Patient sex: M
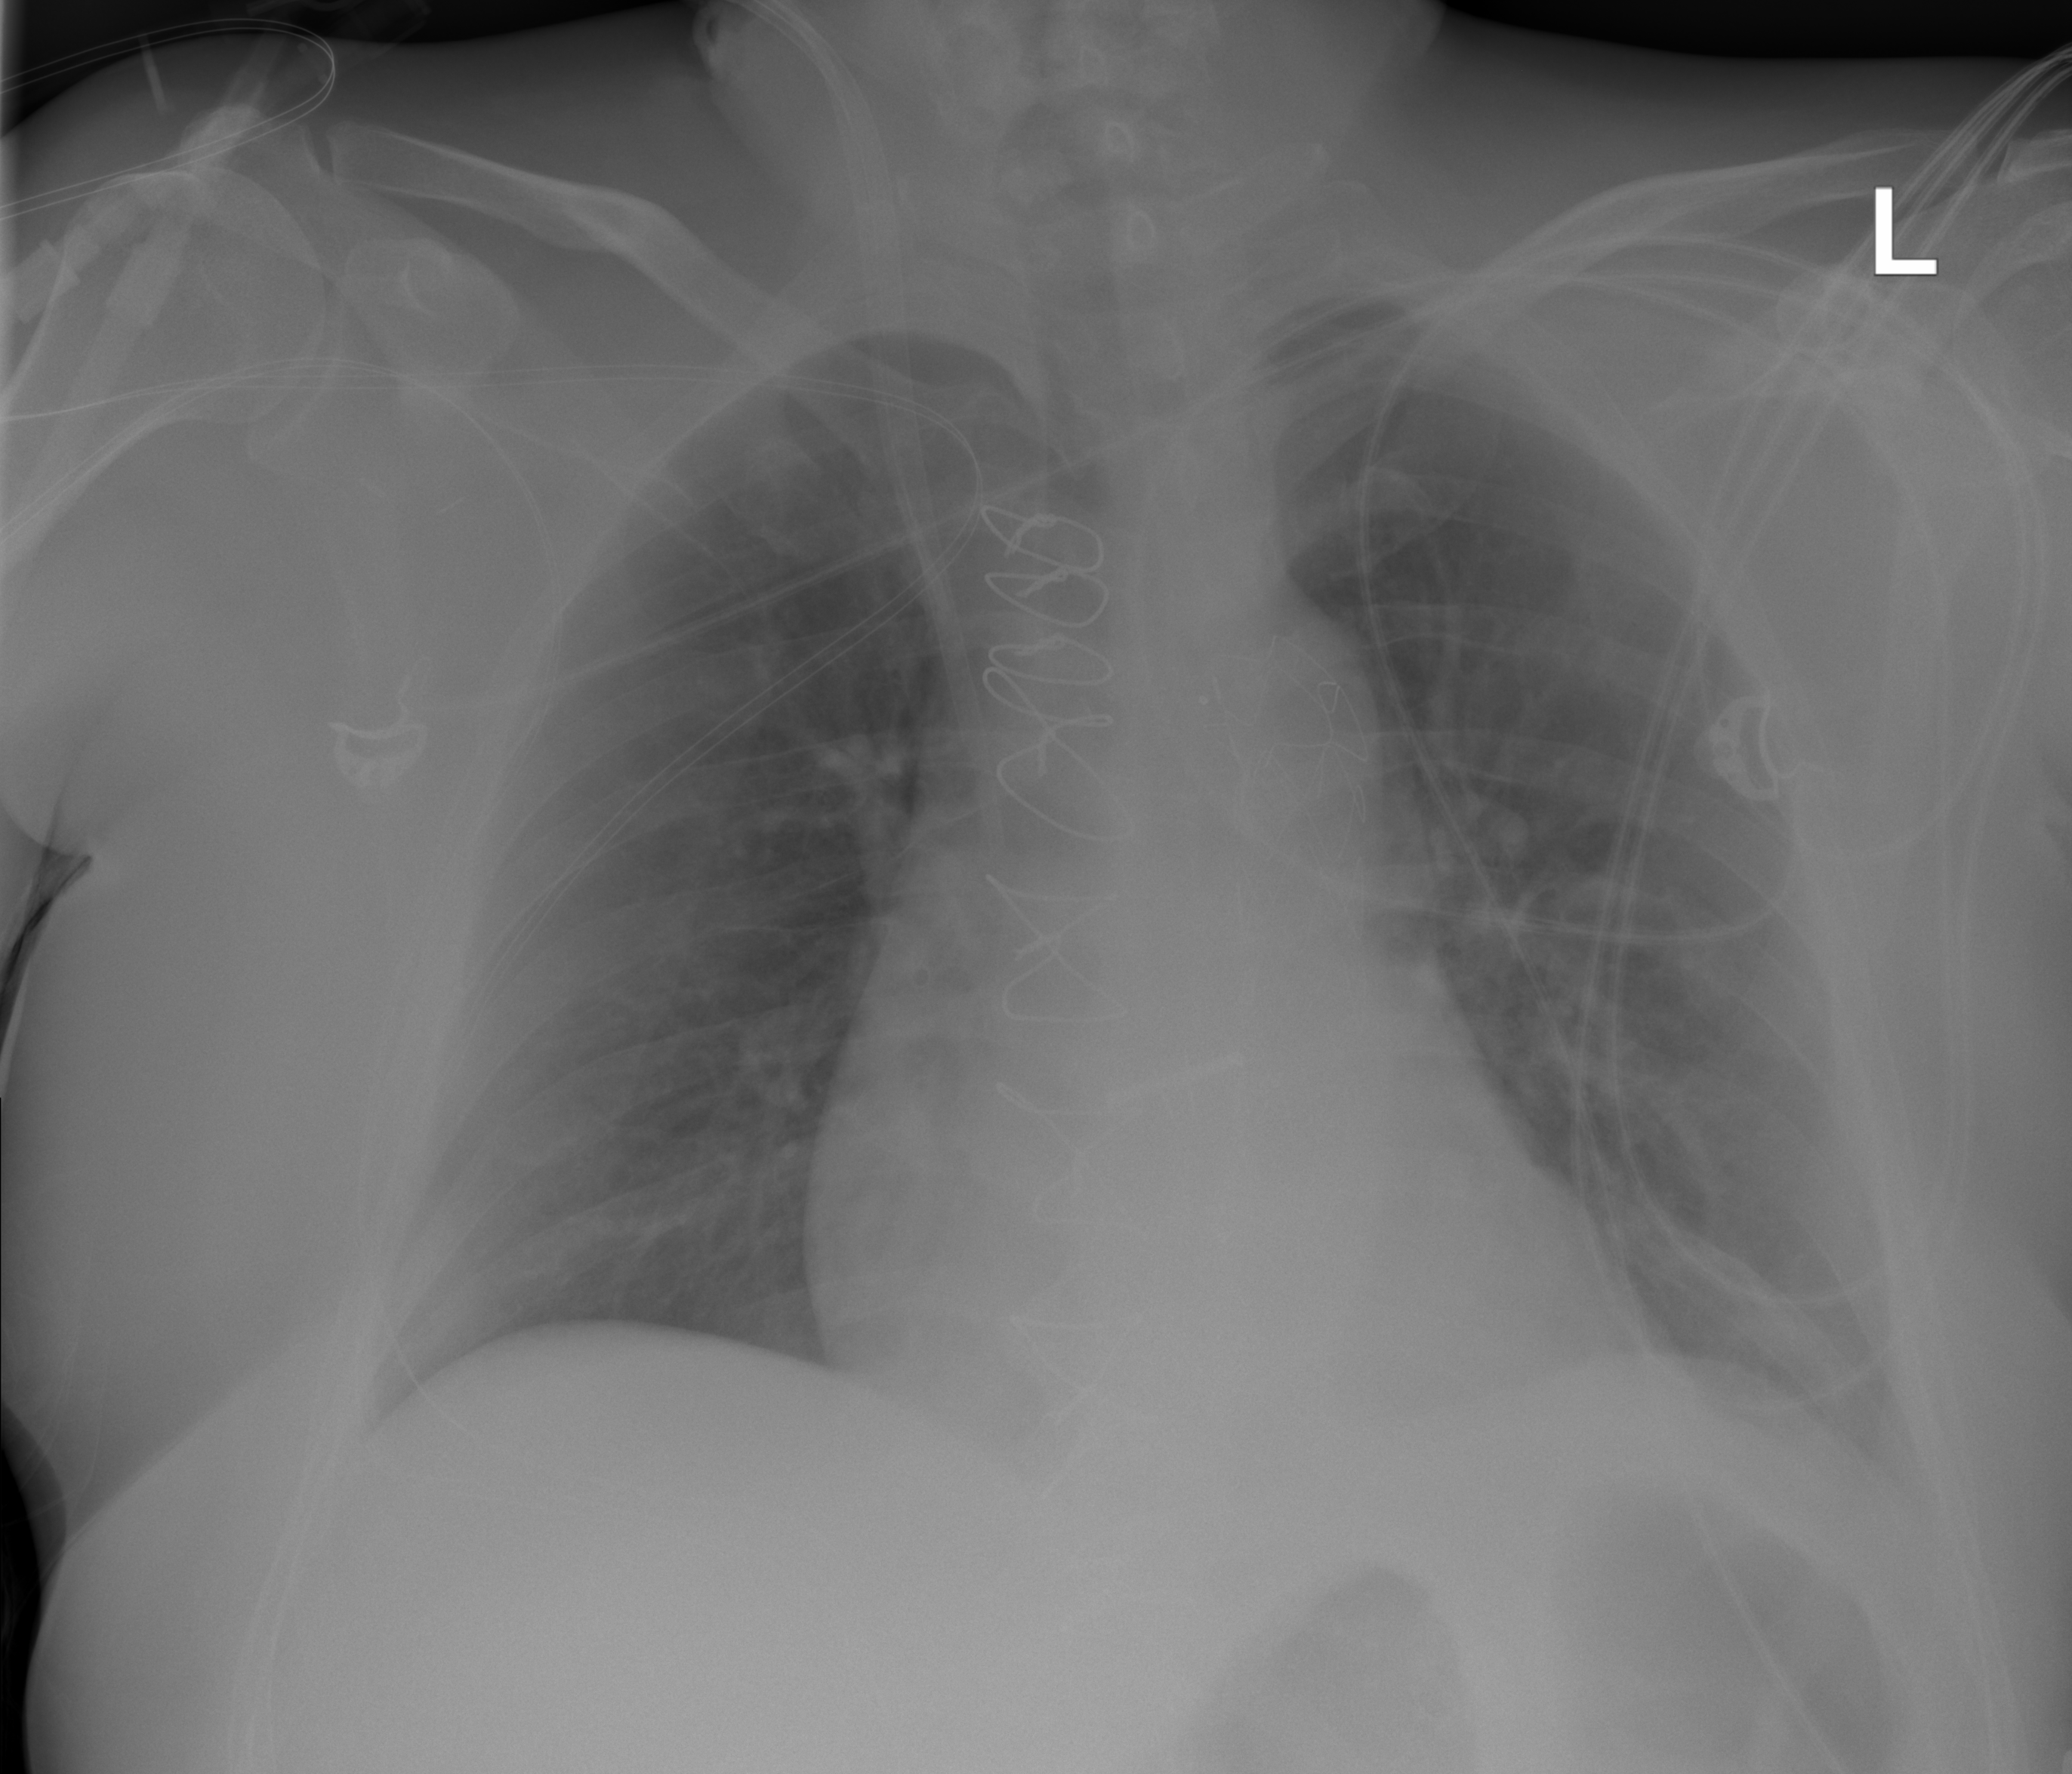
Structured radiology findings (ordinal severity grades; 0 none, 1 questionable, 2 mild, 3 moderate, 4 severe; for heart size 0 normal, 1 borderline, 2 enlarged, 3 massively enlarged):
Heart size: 0
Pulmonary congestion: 0
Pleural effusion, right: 0
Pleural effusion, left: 0
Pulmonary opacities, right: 0
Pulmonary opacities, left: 0
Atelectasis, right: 0
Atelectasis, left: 1